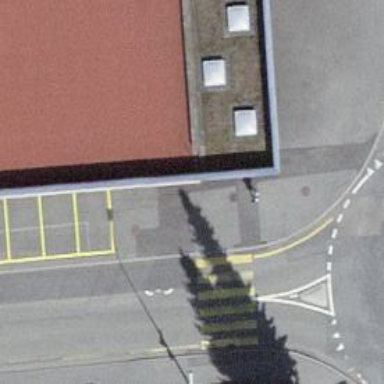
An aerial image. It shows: Kerb serving as barrier.